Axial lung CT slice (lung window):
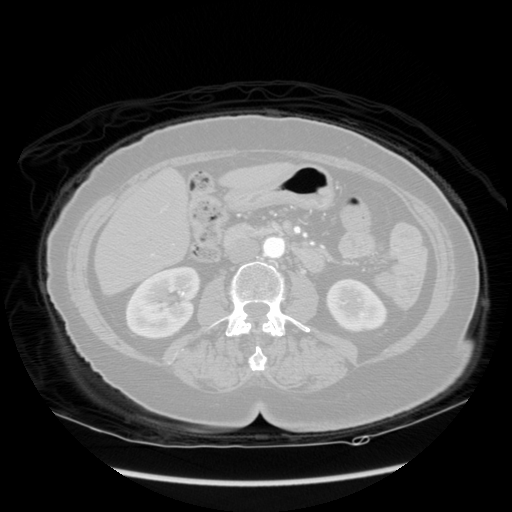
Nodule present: no